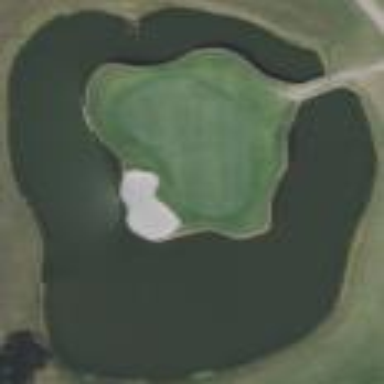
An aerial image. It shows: Water hazard in golf course. The hazard is natural water feature.